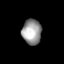
Tissue: lung
Cell type: Others
Senescence score: 0.2232
Nuclear area (px): 474
Mean DAPI intensity: 154.344